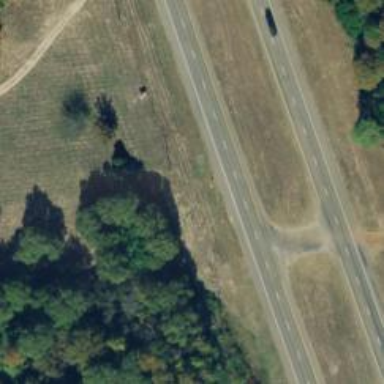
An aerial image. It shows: Trunk highway.